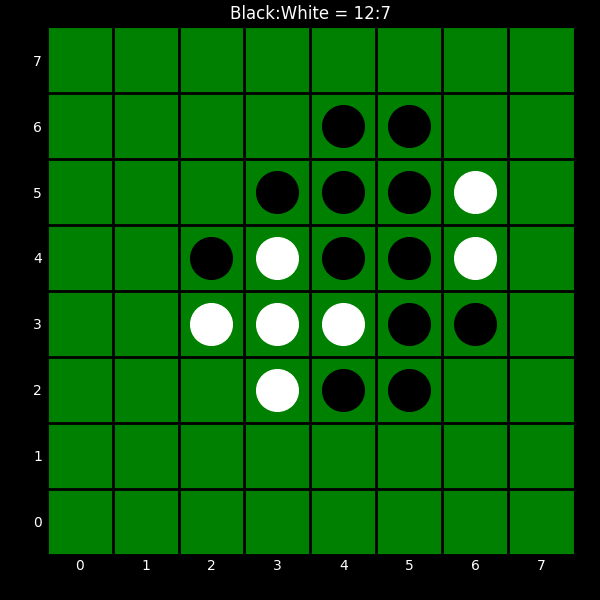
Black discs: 12
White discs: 7